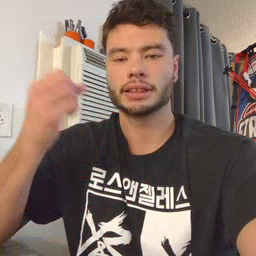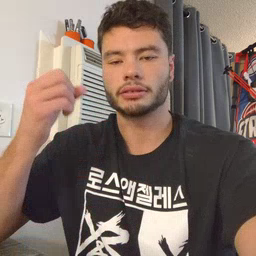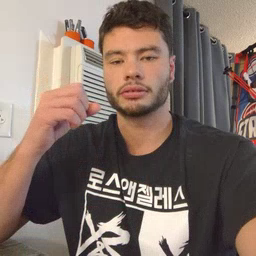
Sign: shower